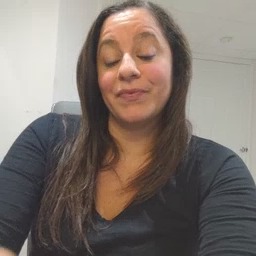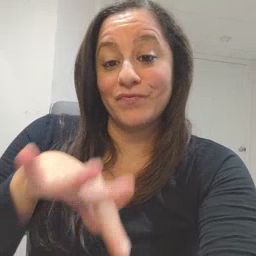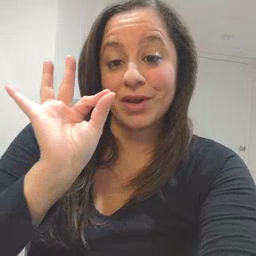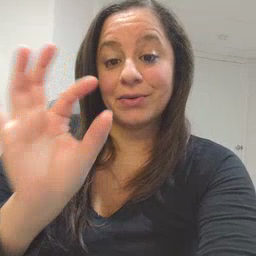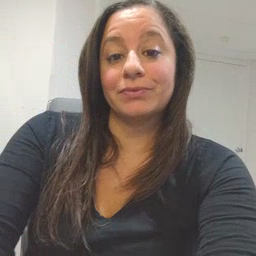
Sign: find